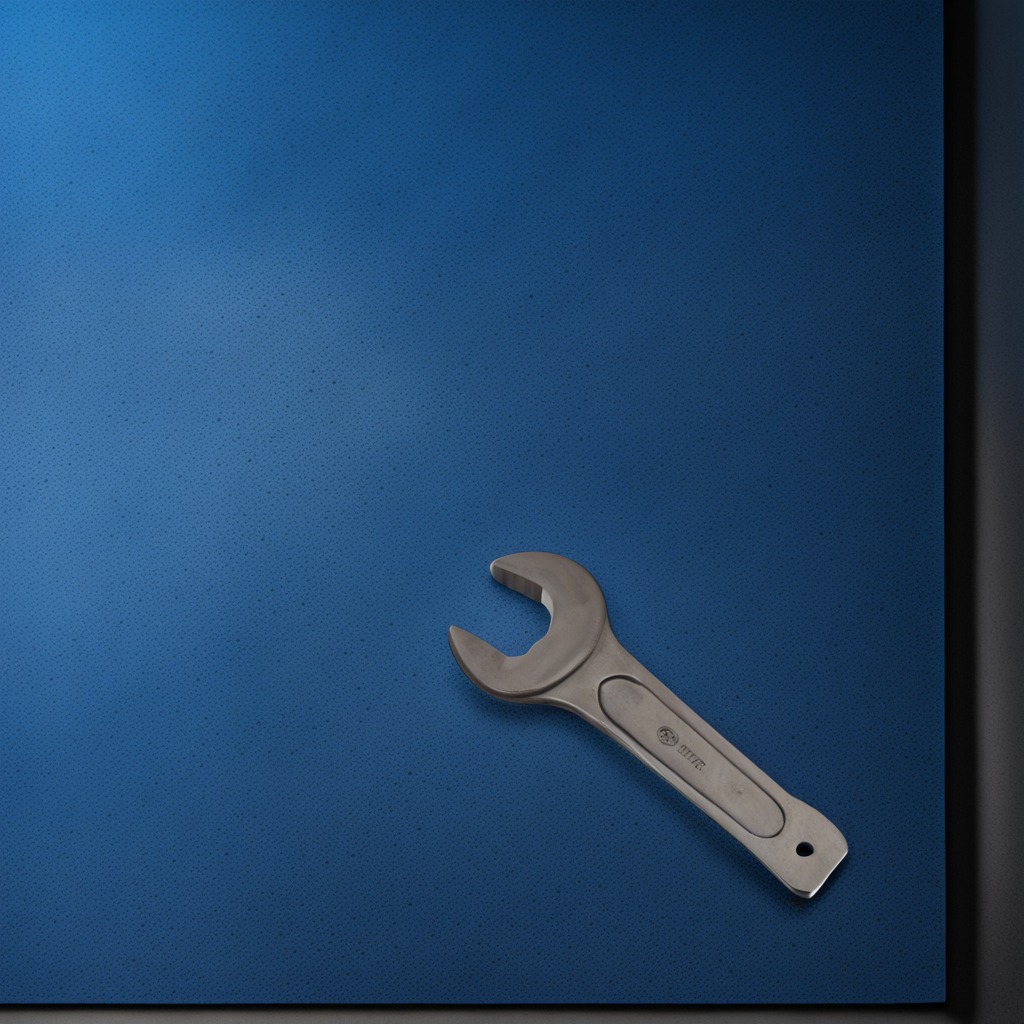
An wrench is lying on the clean granite tabletop.